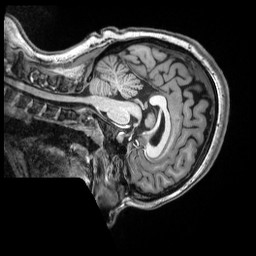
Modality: T1w
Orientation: sagittal
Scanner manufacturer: siemens
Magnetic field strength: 3 T
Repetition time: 2.5 s
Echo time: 0.00343 s